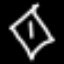
Label: diamond